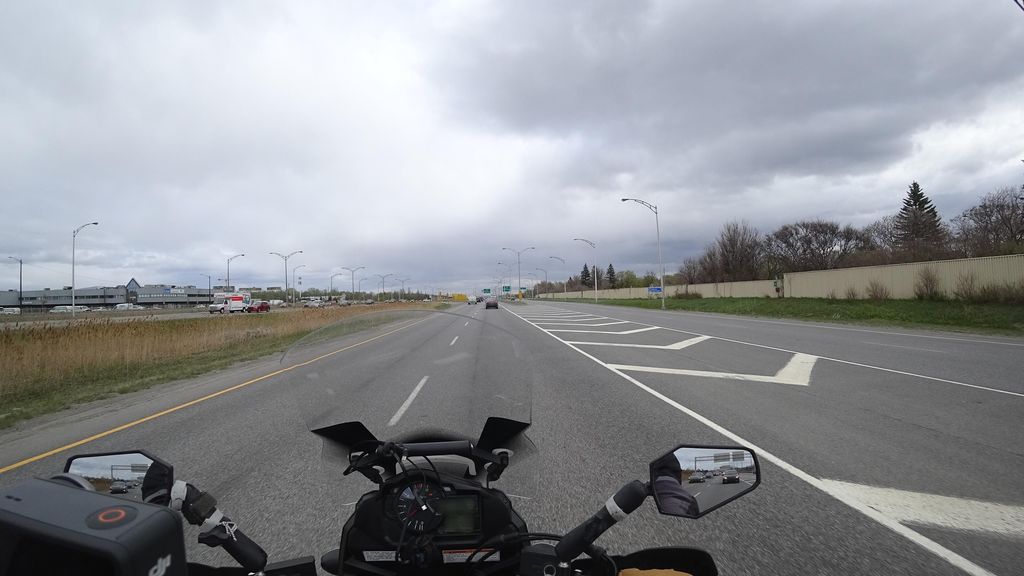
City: quebec_city